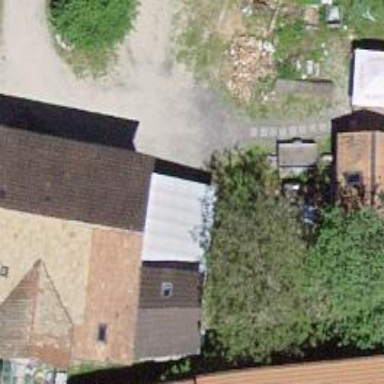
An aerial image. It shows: Shed building.